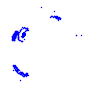
Particle: kaon